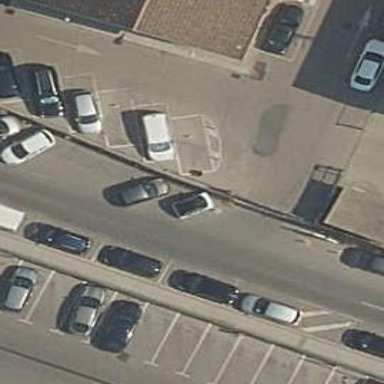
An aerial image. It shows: Street side parking area.